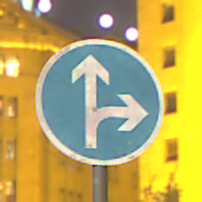
Verkehrszeichen: VorgeschriebeneFahrtrichtungGeradeausOderRechts
Umgebung: Outdoor, Urban
Tageszeit: Night
Wetter: PartlyCloudy
Licht: Natural
Jahreszeit: NotSpecified
Kontrast: HighContrast